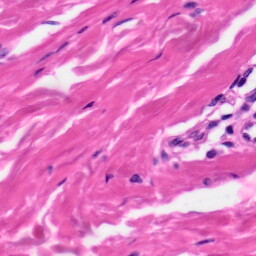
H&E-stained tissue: Skin